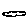
Label: cloud